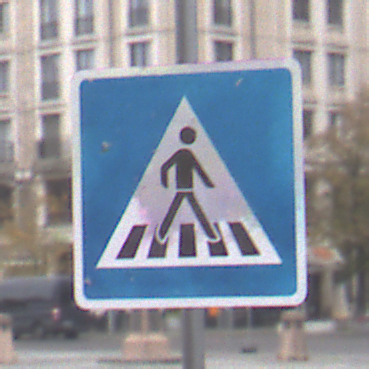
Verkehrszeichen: FussgaengerueberwegLinks
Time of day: Midday
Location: Outdoor (Urban)
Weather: Overcast
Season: NotSpecified
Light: Natural